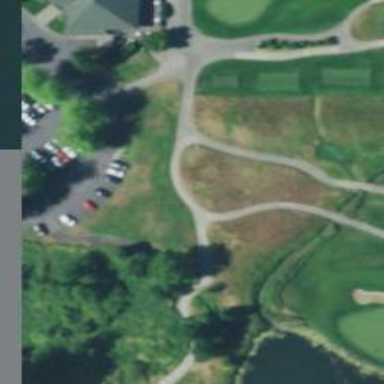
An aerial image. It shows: Golf cartpath that is also road path.